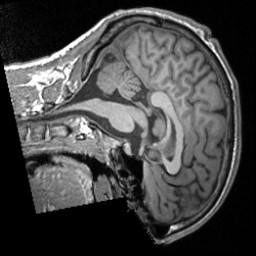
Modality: T1w
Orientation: sagittal
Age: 23
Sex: male
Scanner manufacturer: siemens
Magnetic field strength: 3 T
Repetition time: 1.9 s
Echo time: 0.00226 s